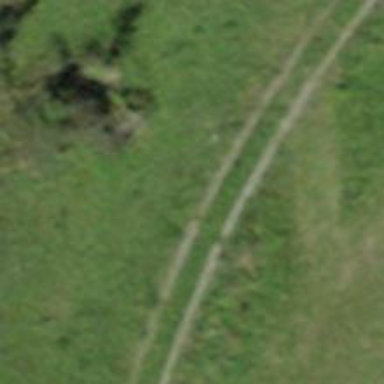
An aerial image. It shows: Gravel track with grade 2 quality.